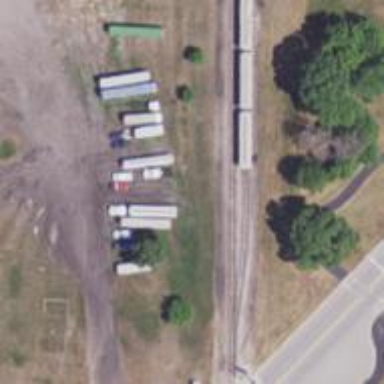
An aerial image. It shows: Railway siding with rails.